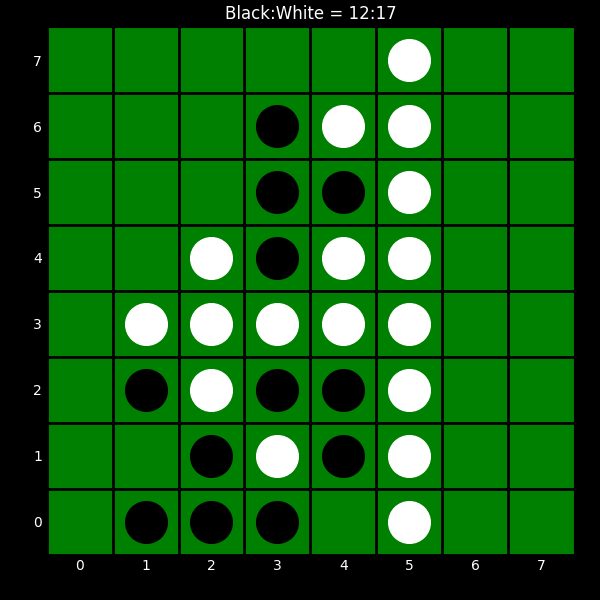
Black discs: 12
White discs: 17